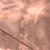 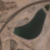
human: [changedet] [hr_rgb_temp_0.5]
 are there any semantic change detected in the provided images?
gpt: A highway was built.